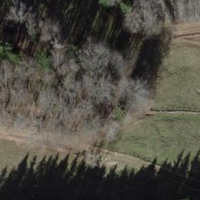
EUNIS habitat code: 41
Species observed at this site:
Pseudochorthippus parallelus